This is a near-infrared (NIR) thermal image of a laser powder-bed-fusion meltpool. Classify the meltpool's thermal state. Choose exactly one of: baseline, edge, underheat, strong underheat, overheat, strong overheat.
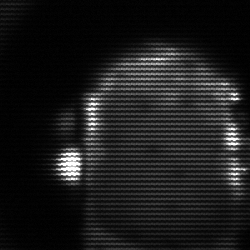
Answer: baseline